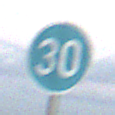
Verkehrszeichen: VorgeschriebeneMindestgeschwindigkeit
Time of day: SunriseSunset
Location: Outdoor (Nature)
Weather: PartlyCloudy
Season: NotSpecified
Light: Natural